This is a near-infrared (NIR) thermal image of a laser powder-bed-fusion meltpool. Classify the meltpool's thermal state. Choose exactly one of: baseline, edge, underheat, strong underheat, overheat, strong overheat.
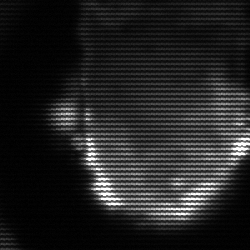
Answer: baseline